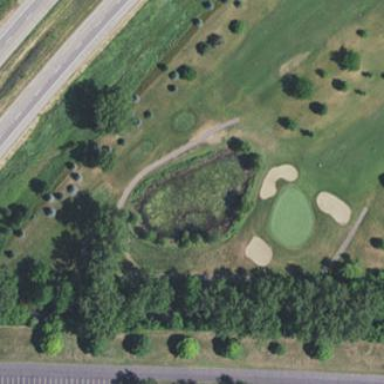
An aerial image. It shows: Water hazard on golf course. The hazard is natural water feature.